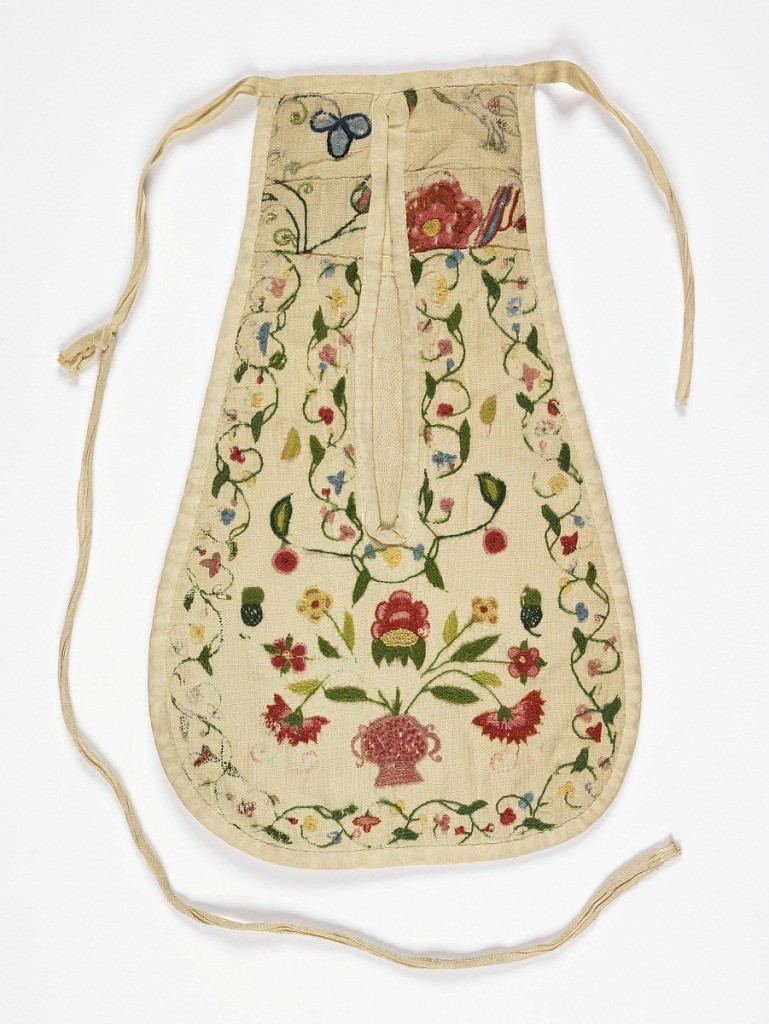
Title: Pocket
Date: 18th century
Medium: wool embroidery, linen foundation, cotton backing Technique: embroidered on plain weave
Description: Woman's pocket of cream-colored linen, backed and lined with cotton, bound with linen tape, and furnished with tape at top for securing around the waist. Slit opening in the front to allow entrance of hand is bound with linen tape. Embroidered in colored wools with a vase of flowers and flowering vine motifs.